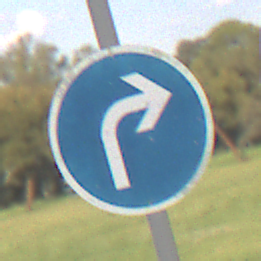
Verkehrszeichen: VorgeschriebeneFahrtrichtungRechts
Umgebung: Outdoor, Nature
Tageszeit: MorningAfternoon
Wetter: PartlyCloudy
Licht: Natural
Jahreszeit: NotSpecified
Kontrast: HighContrast